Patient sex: M
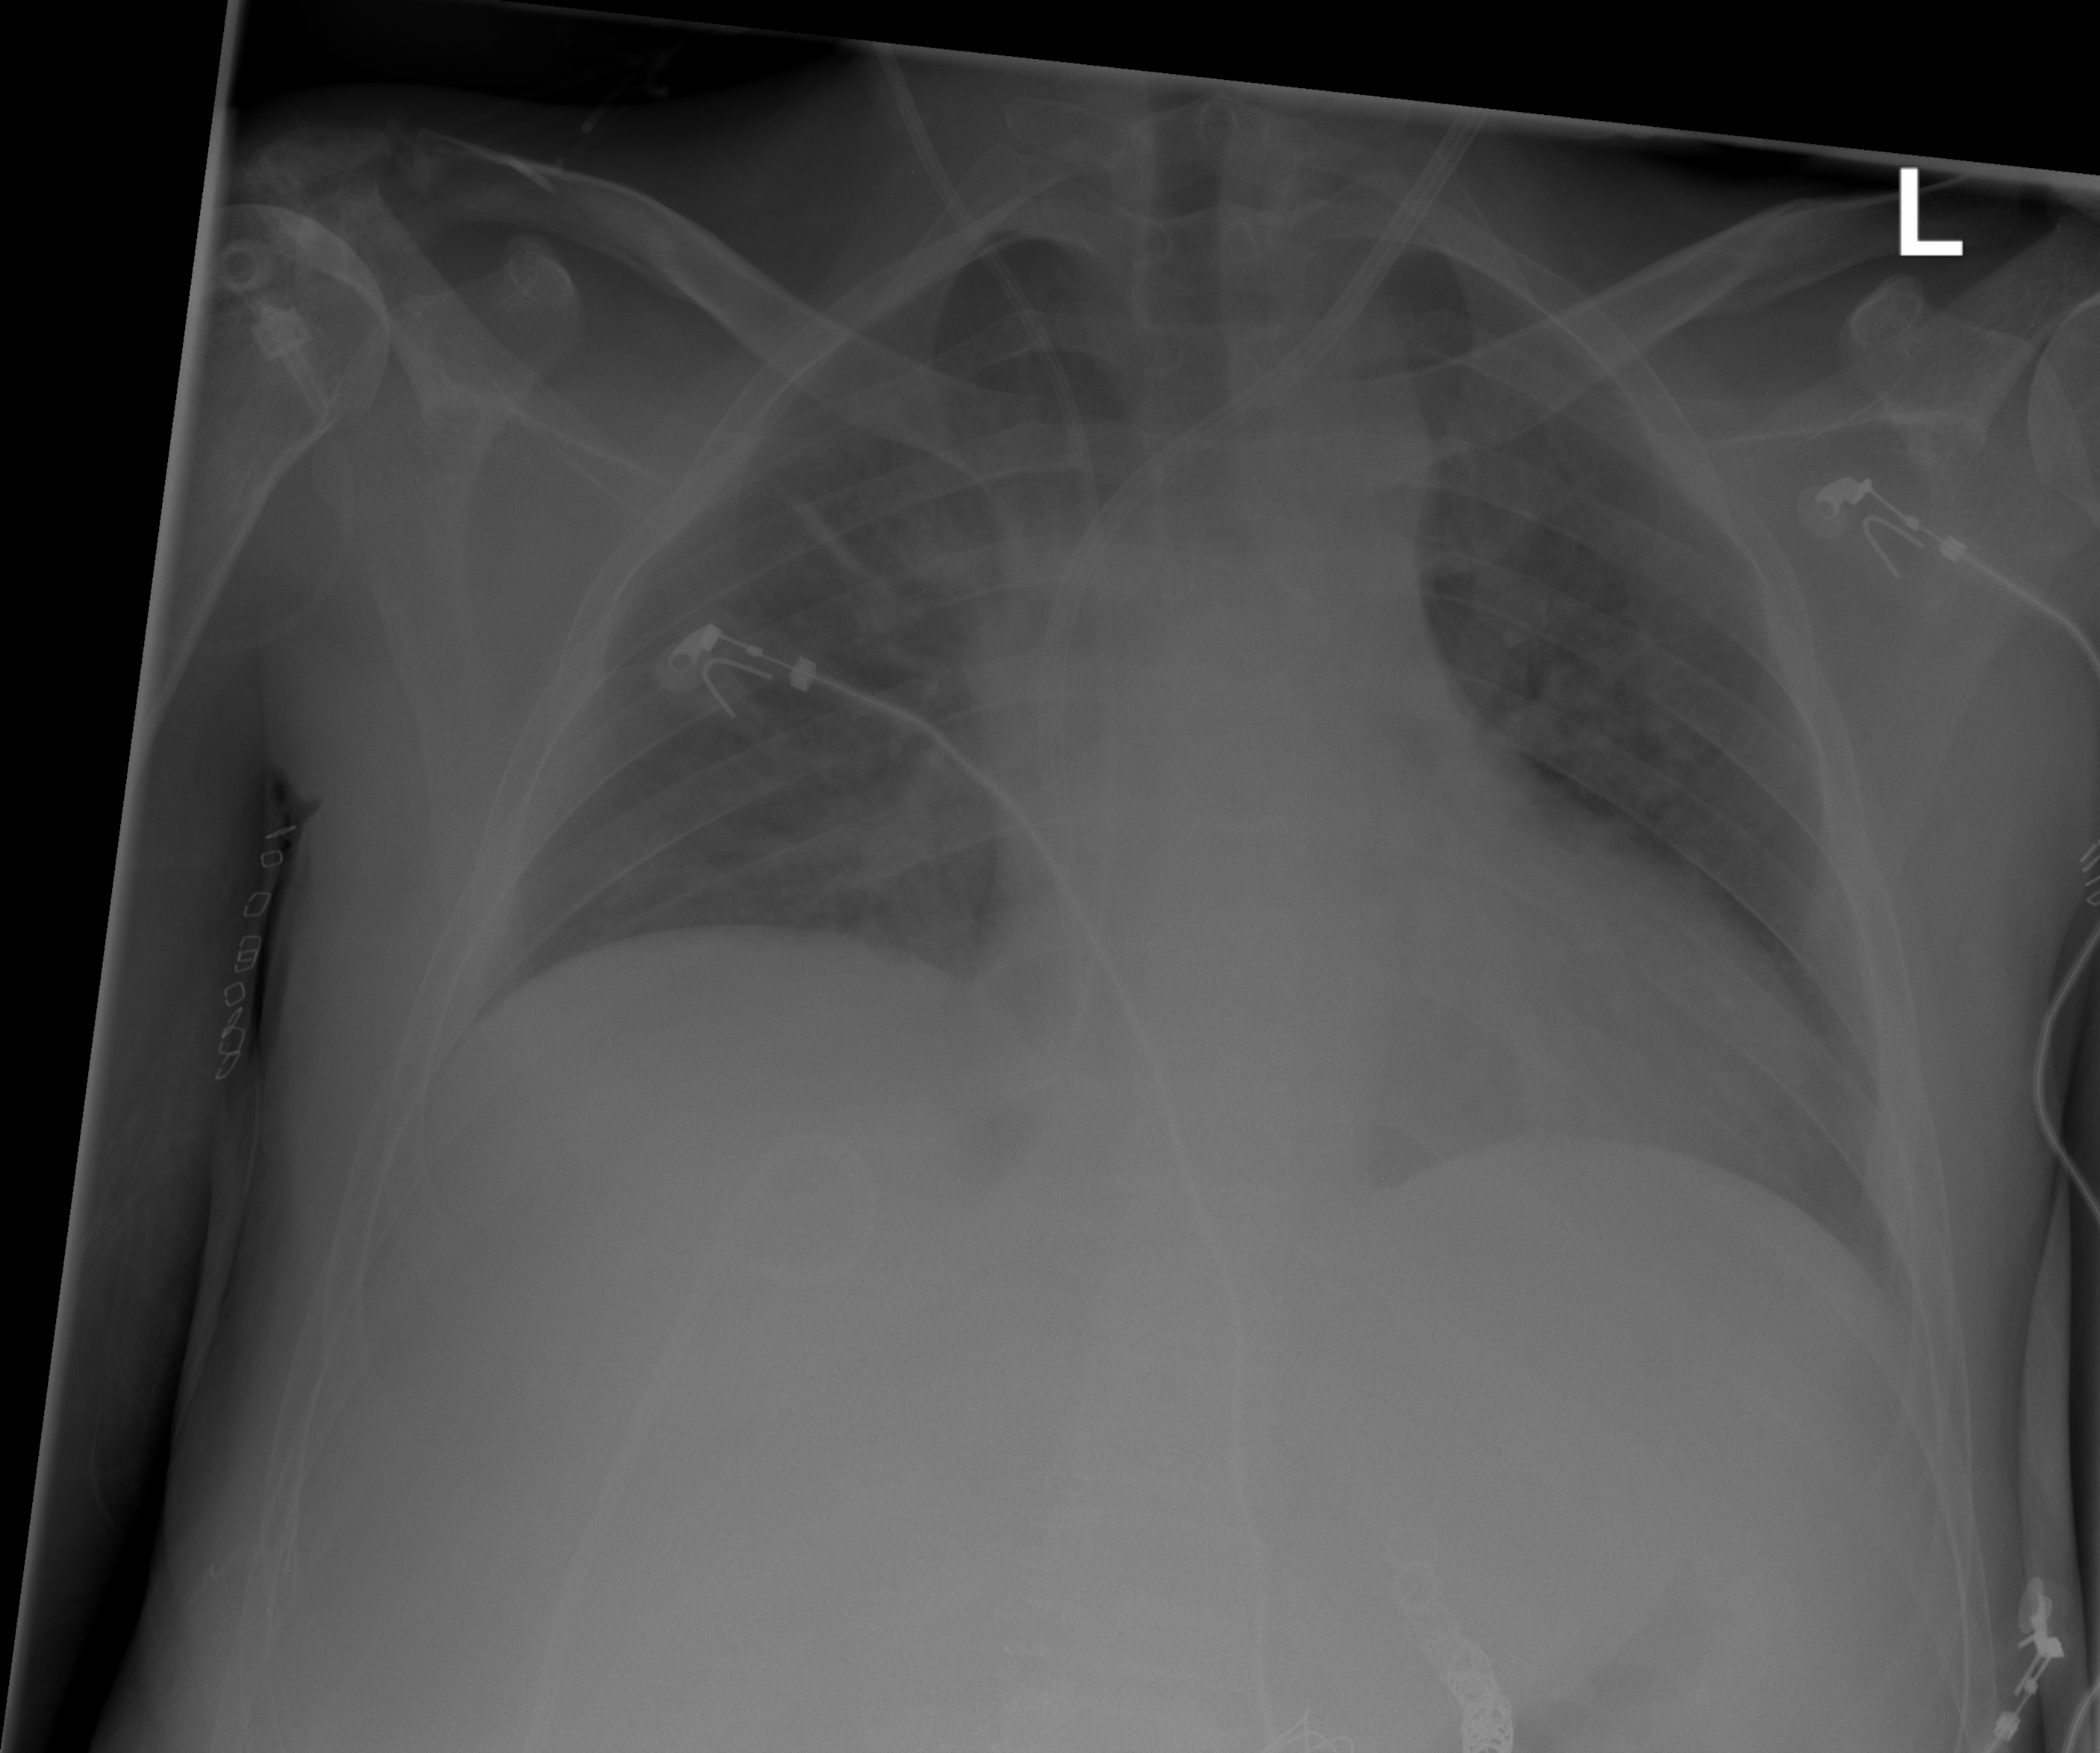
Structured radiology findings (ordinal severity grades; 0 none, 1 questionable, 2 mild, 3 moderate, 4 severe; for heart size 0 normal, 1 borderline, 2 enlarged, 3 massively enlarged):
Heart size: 2
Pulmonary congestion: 2
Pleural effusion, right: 0
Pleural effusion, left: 0
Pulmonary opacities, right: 0
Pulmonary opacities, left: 0
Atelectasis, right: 0
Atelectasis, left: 0